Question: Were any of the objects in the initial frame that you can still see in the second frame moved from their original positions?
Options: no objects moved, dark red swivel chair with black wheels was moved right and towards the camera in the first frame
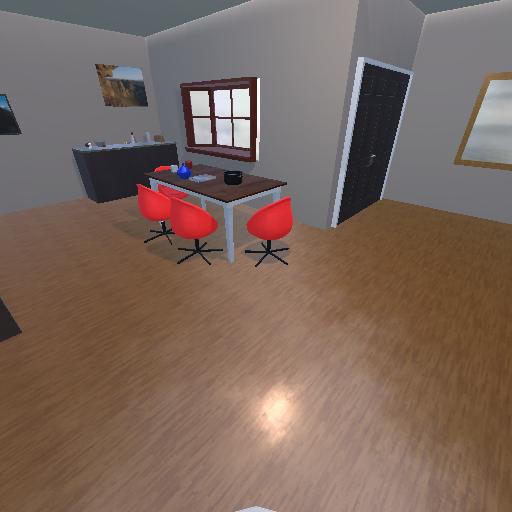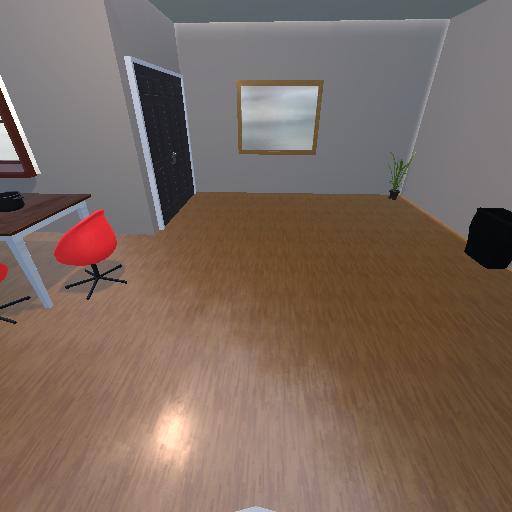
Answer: no objects moved